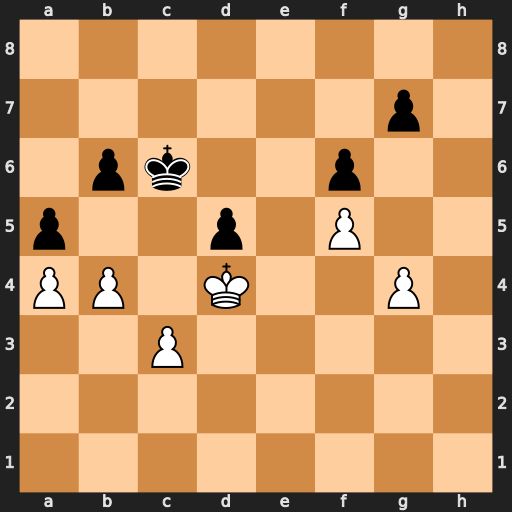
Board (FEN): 8/6p1/1pk2p2/p2p1P2/PP1K2P1/2P5/8/8
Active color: w
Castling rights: -
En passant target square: -
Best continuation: bxa5 bxa5 c4 dxc4 Kxc4